Question: I have developed a servlet that outputs the server.log file of my JBoss 7.1 for easier debugging.
What i want to do is to customize the output of JBoss and also display from which war each line of output is generated.
To understand better this is a sample output right now:

What i want is also to output something that will identify from which deployment this output is coming from.
After the URL in each output i noticed a number after the 7001 port that is different for each deployment, but don't know how to associate that with a war file....
Anyone has an idea how i can do that?
Thanks in advance
I found this on the web <URL> about configuring JBoss but sadly is for another version. Here it explains how to have log4j create different log files per deployment. That would be the ultimate solution for me.
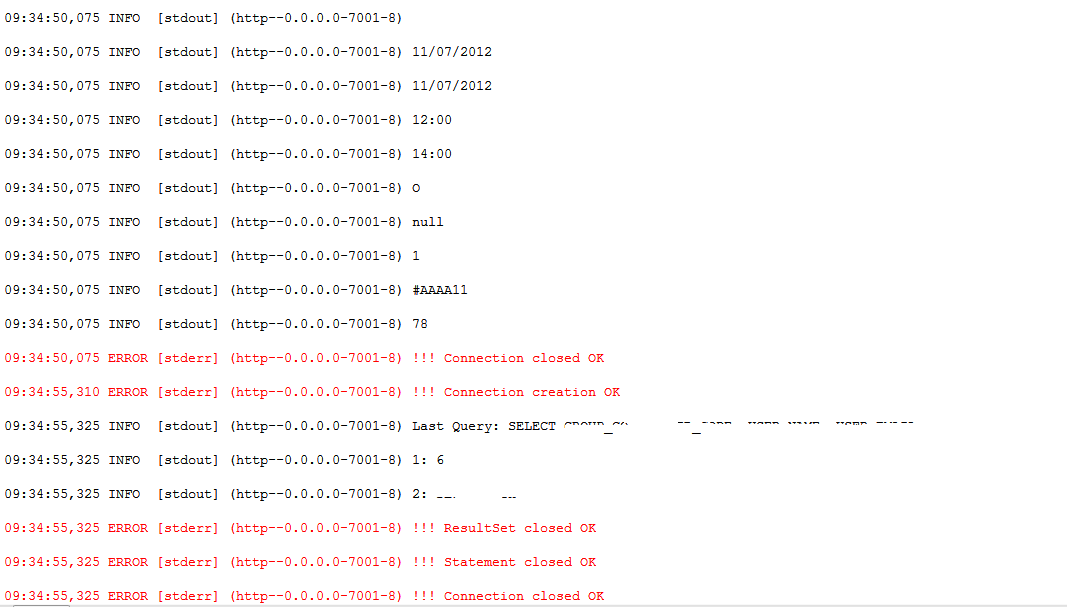
Answer: First of all, it seems (from the content of your logs) you are using System.out.println and System.err.println.
If you switch your logging to slf4j, log4j, commons-logging and of course jboss-logging (thank you James) will be able to see what package you are logging from.
Once you use a proper logging facility you can filter by category by editing configuration file.
Also the logging will show more readable i.e. :
'''
05:21:42,272 INFO [org.jboss.as.connector.subsystems.datasources] (ServerService Thread Pool -- 27) JBAS010403: Deploying JDBC-compliant driver class org.h2.Driver (version 1.3)
'''
I will assume you are using the standalone configuration in $JBOSS_HOME/standalone/configuration/standalone.xml
You need to find the logging subsystem
'''
<subsystem xmlns="urn:jboss:domain:logging:1.1">
'''
and create a new appender of type periodic-rotating-file-handler:
'''
<periodic-rotating-file-handler name="APPLOG1">
<formatter>
<pattern-formatter pattern="%d{HH:mm:ss,SSS} %-5p [%c] (%t) %s%E%n"/>
</formatter>
<file relative-to="jboss.server.log.dir" path="applog1.log"/>
<suffix value=".yyyy-MM-dd"/>
<append value="true"/>
</periodic-rotating-file-handler>
'''
Then add the filter:
'''
<logger category="com.yourapppackage">
<level name="INFO"/>
<handler name="APPLOG1"/>
</logger>
'''
That should do the work.
If I am not mistaken you can also create appenders and category filters from the administration console and the CLI
Regards